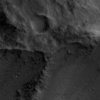
Label: not_dusty